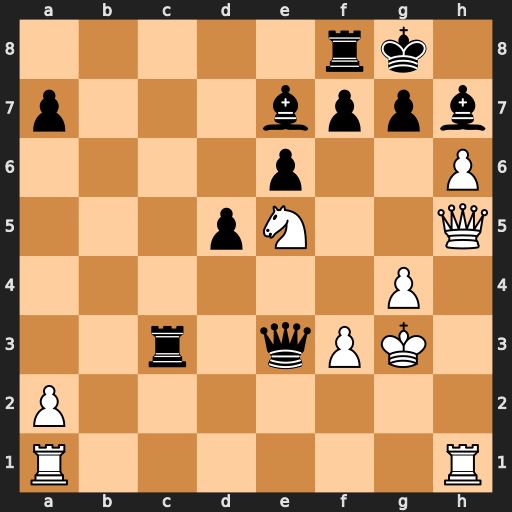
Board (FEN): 5rk1/p3bppb/4p2P/3pN2Q/6P1/2r1qPK1/P7/R6R
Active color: w
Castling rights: -
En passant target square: -
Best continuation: hxg7 Bh4+ Rxh4 Kxg7 Qxh7+